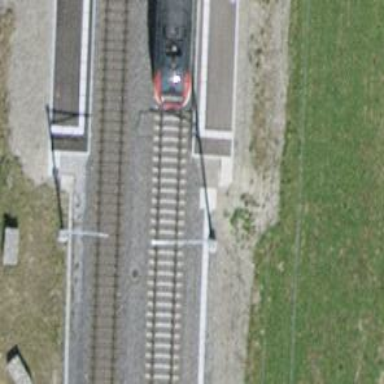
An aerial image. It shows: Railway siding with one electrified track and contact line for powering the train.